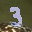
Label: 3